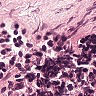
Metastatic tissue present: no